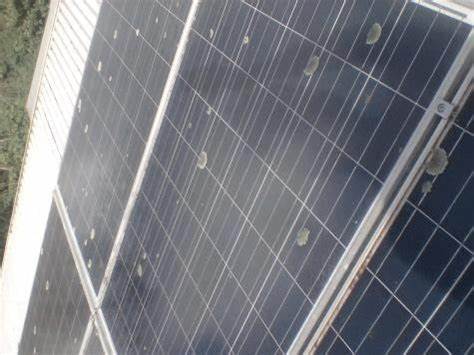
Label: Dusty